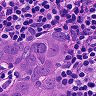
Metastatic tissue present: yes